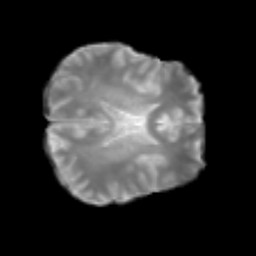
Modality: T2w
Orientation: axial
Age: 30
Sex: male
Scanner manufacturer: siemens
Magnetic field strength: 3 T
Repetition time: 2.3 s
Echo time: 0.085 s